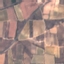
Label: PermanentCrop